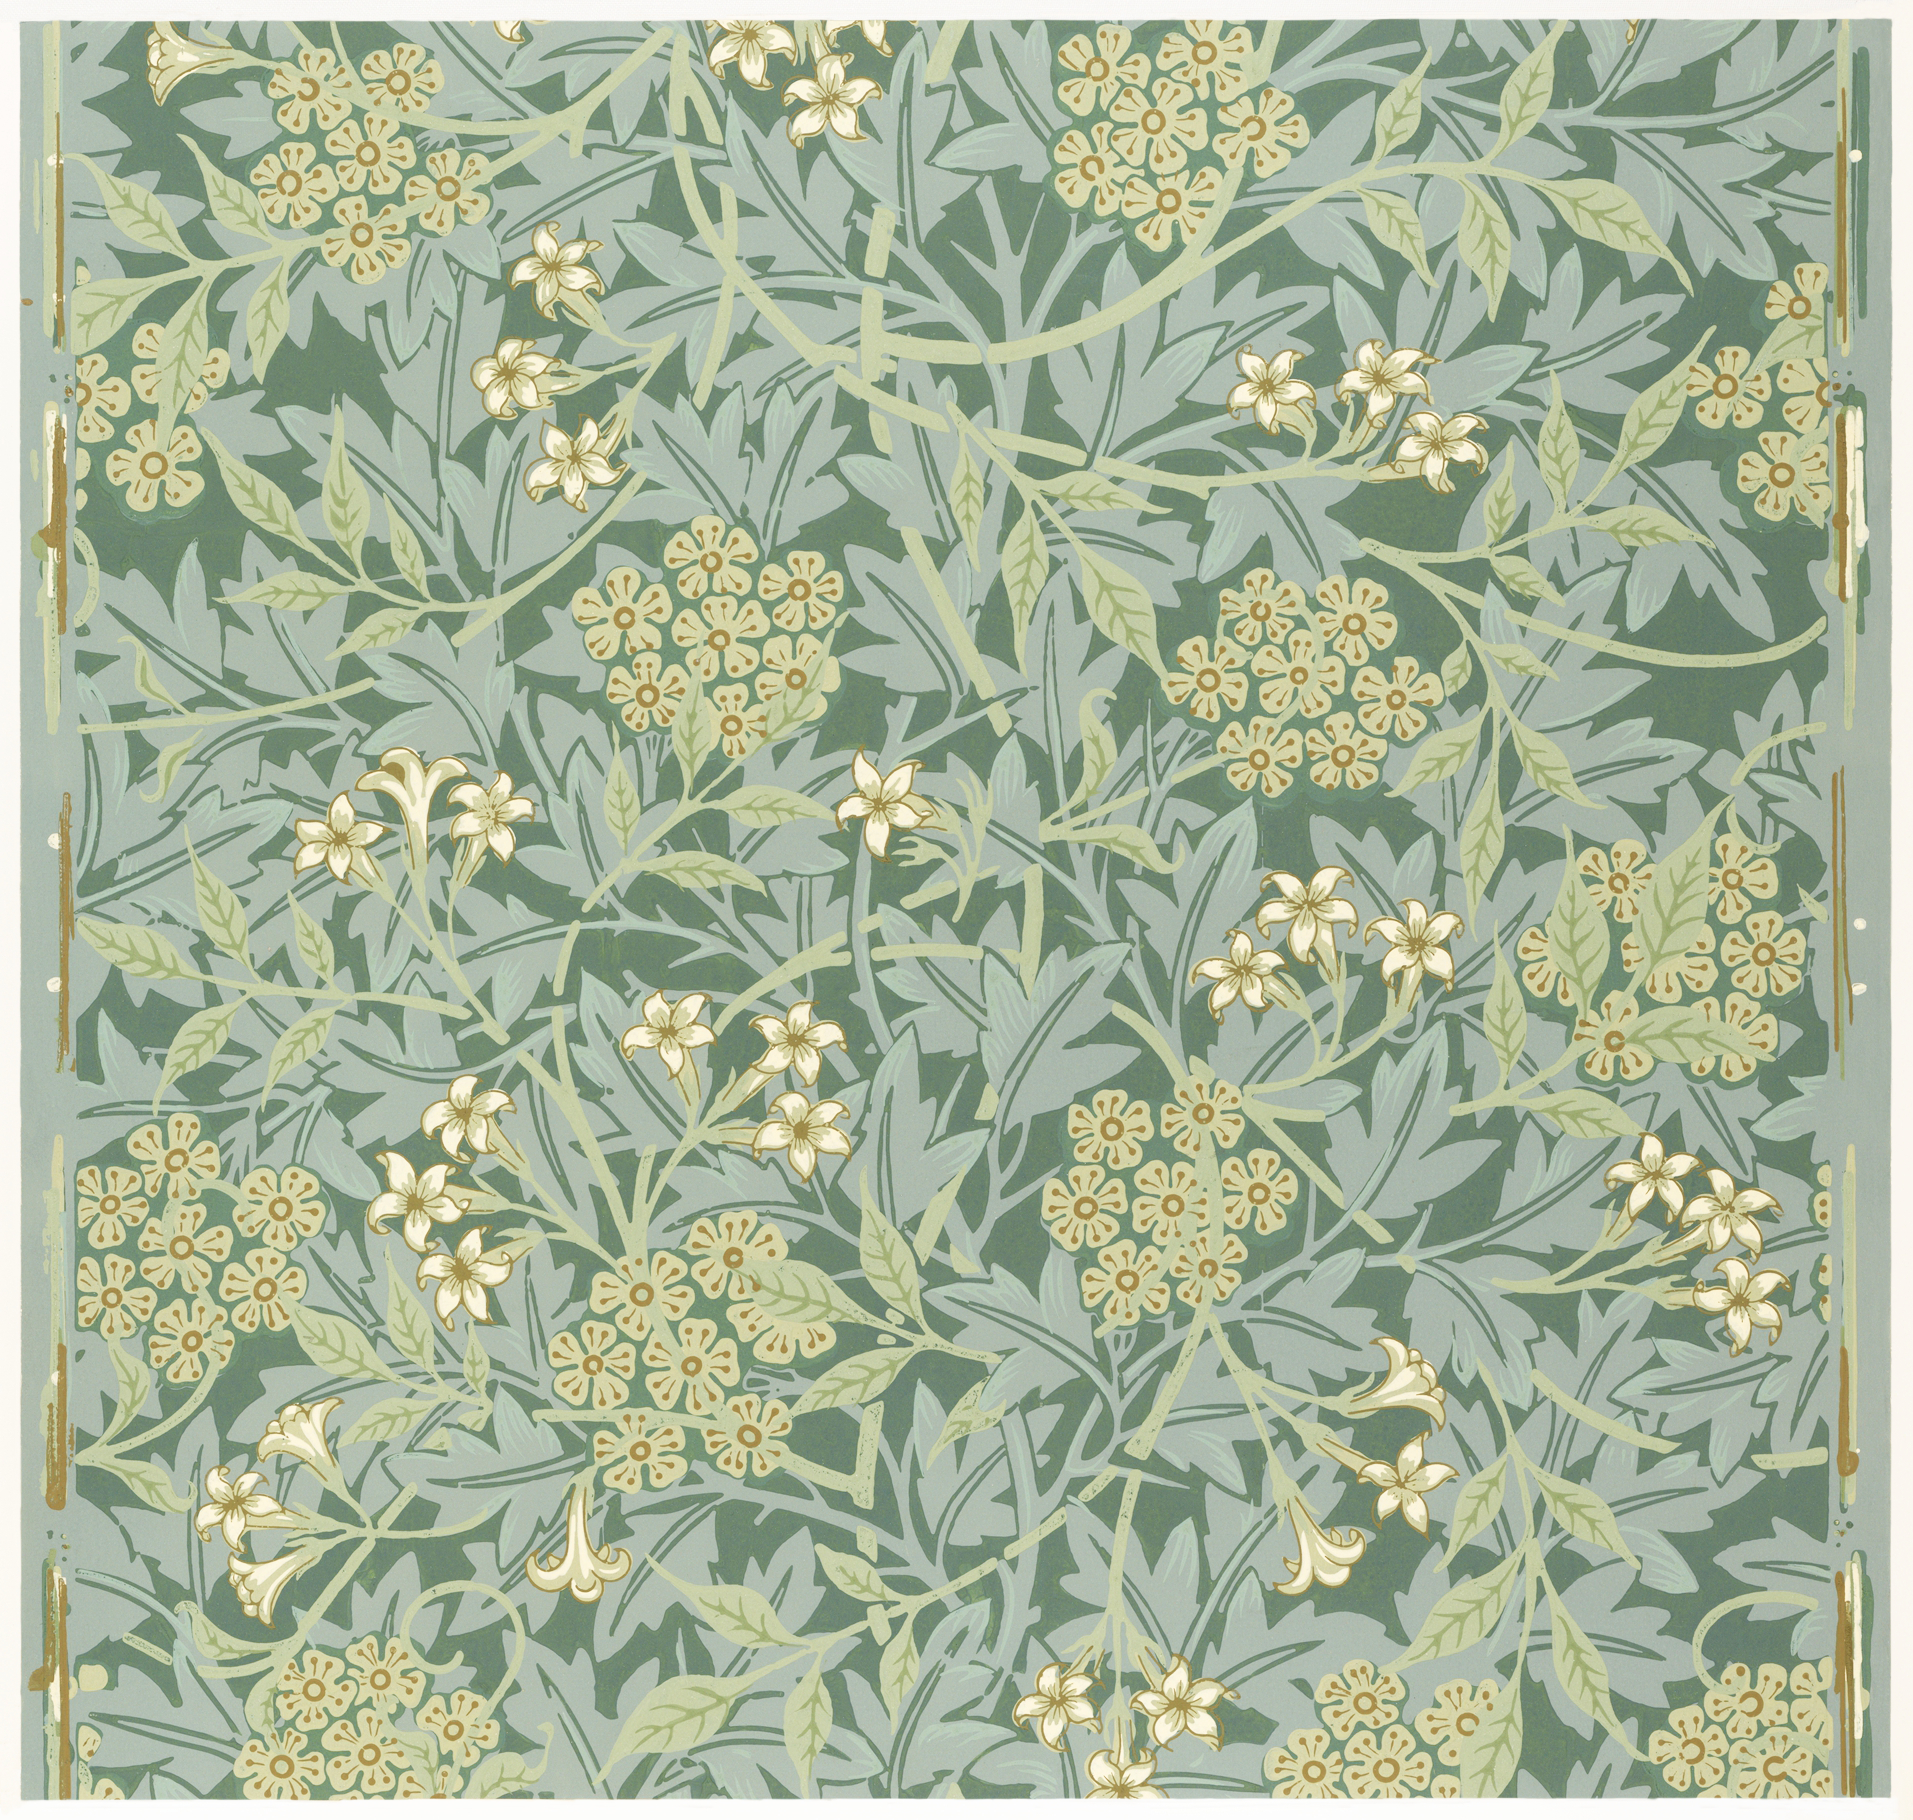
Design: Jasmine
Year: 1872